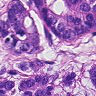
Metastatic tissue present: yes